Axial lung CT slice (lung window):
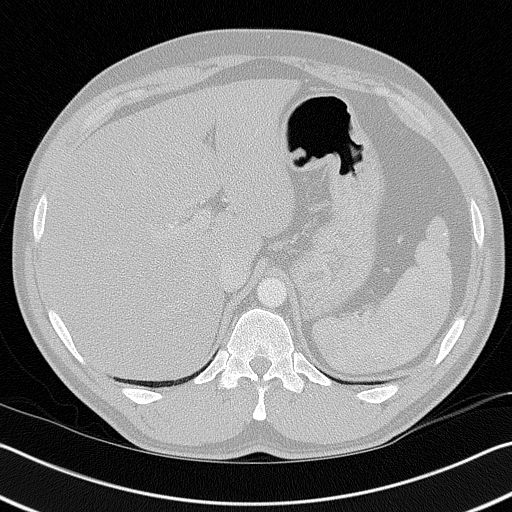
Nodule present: no